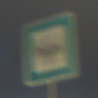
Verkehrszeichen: Polizei
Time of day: SunriseSunset
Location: Outdoor (Nature)
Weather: PartlyCloudy
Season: NotSpecified
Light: Natural